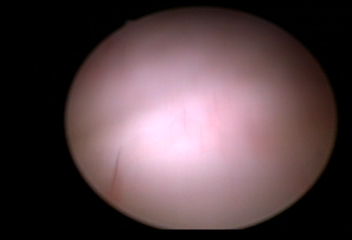
Modality: WLC
Class: Normal mucosa
Bladder cancer association: No